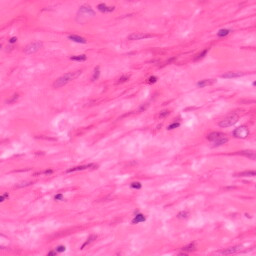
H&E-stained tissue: Colon